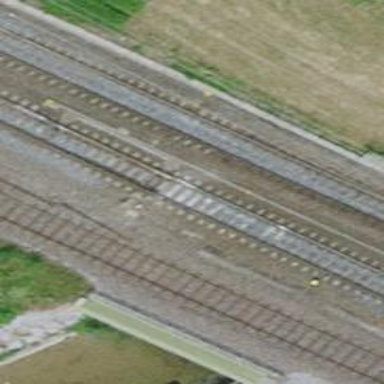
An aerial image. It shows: Railway switch.